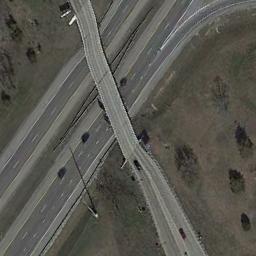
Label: overpass